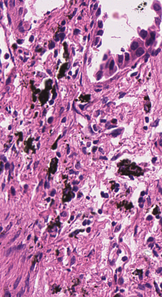
Tumor epithelial tissue: yes
Tumor-associated stroma tissue: yes
Normal tissue: no